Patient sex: F
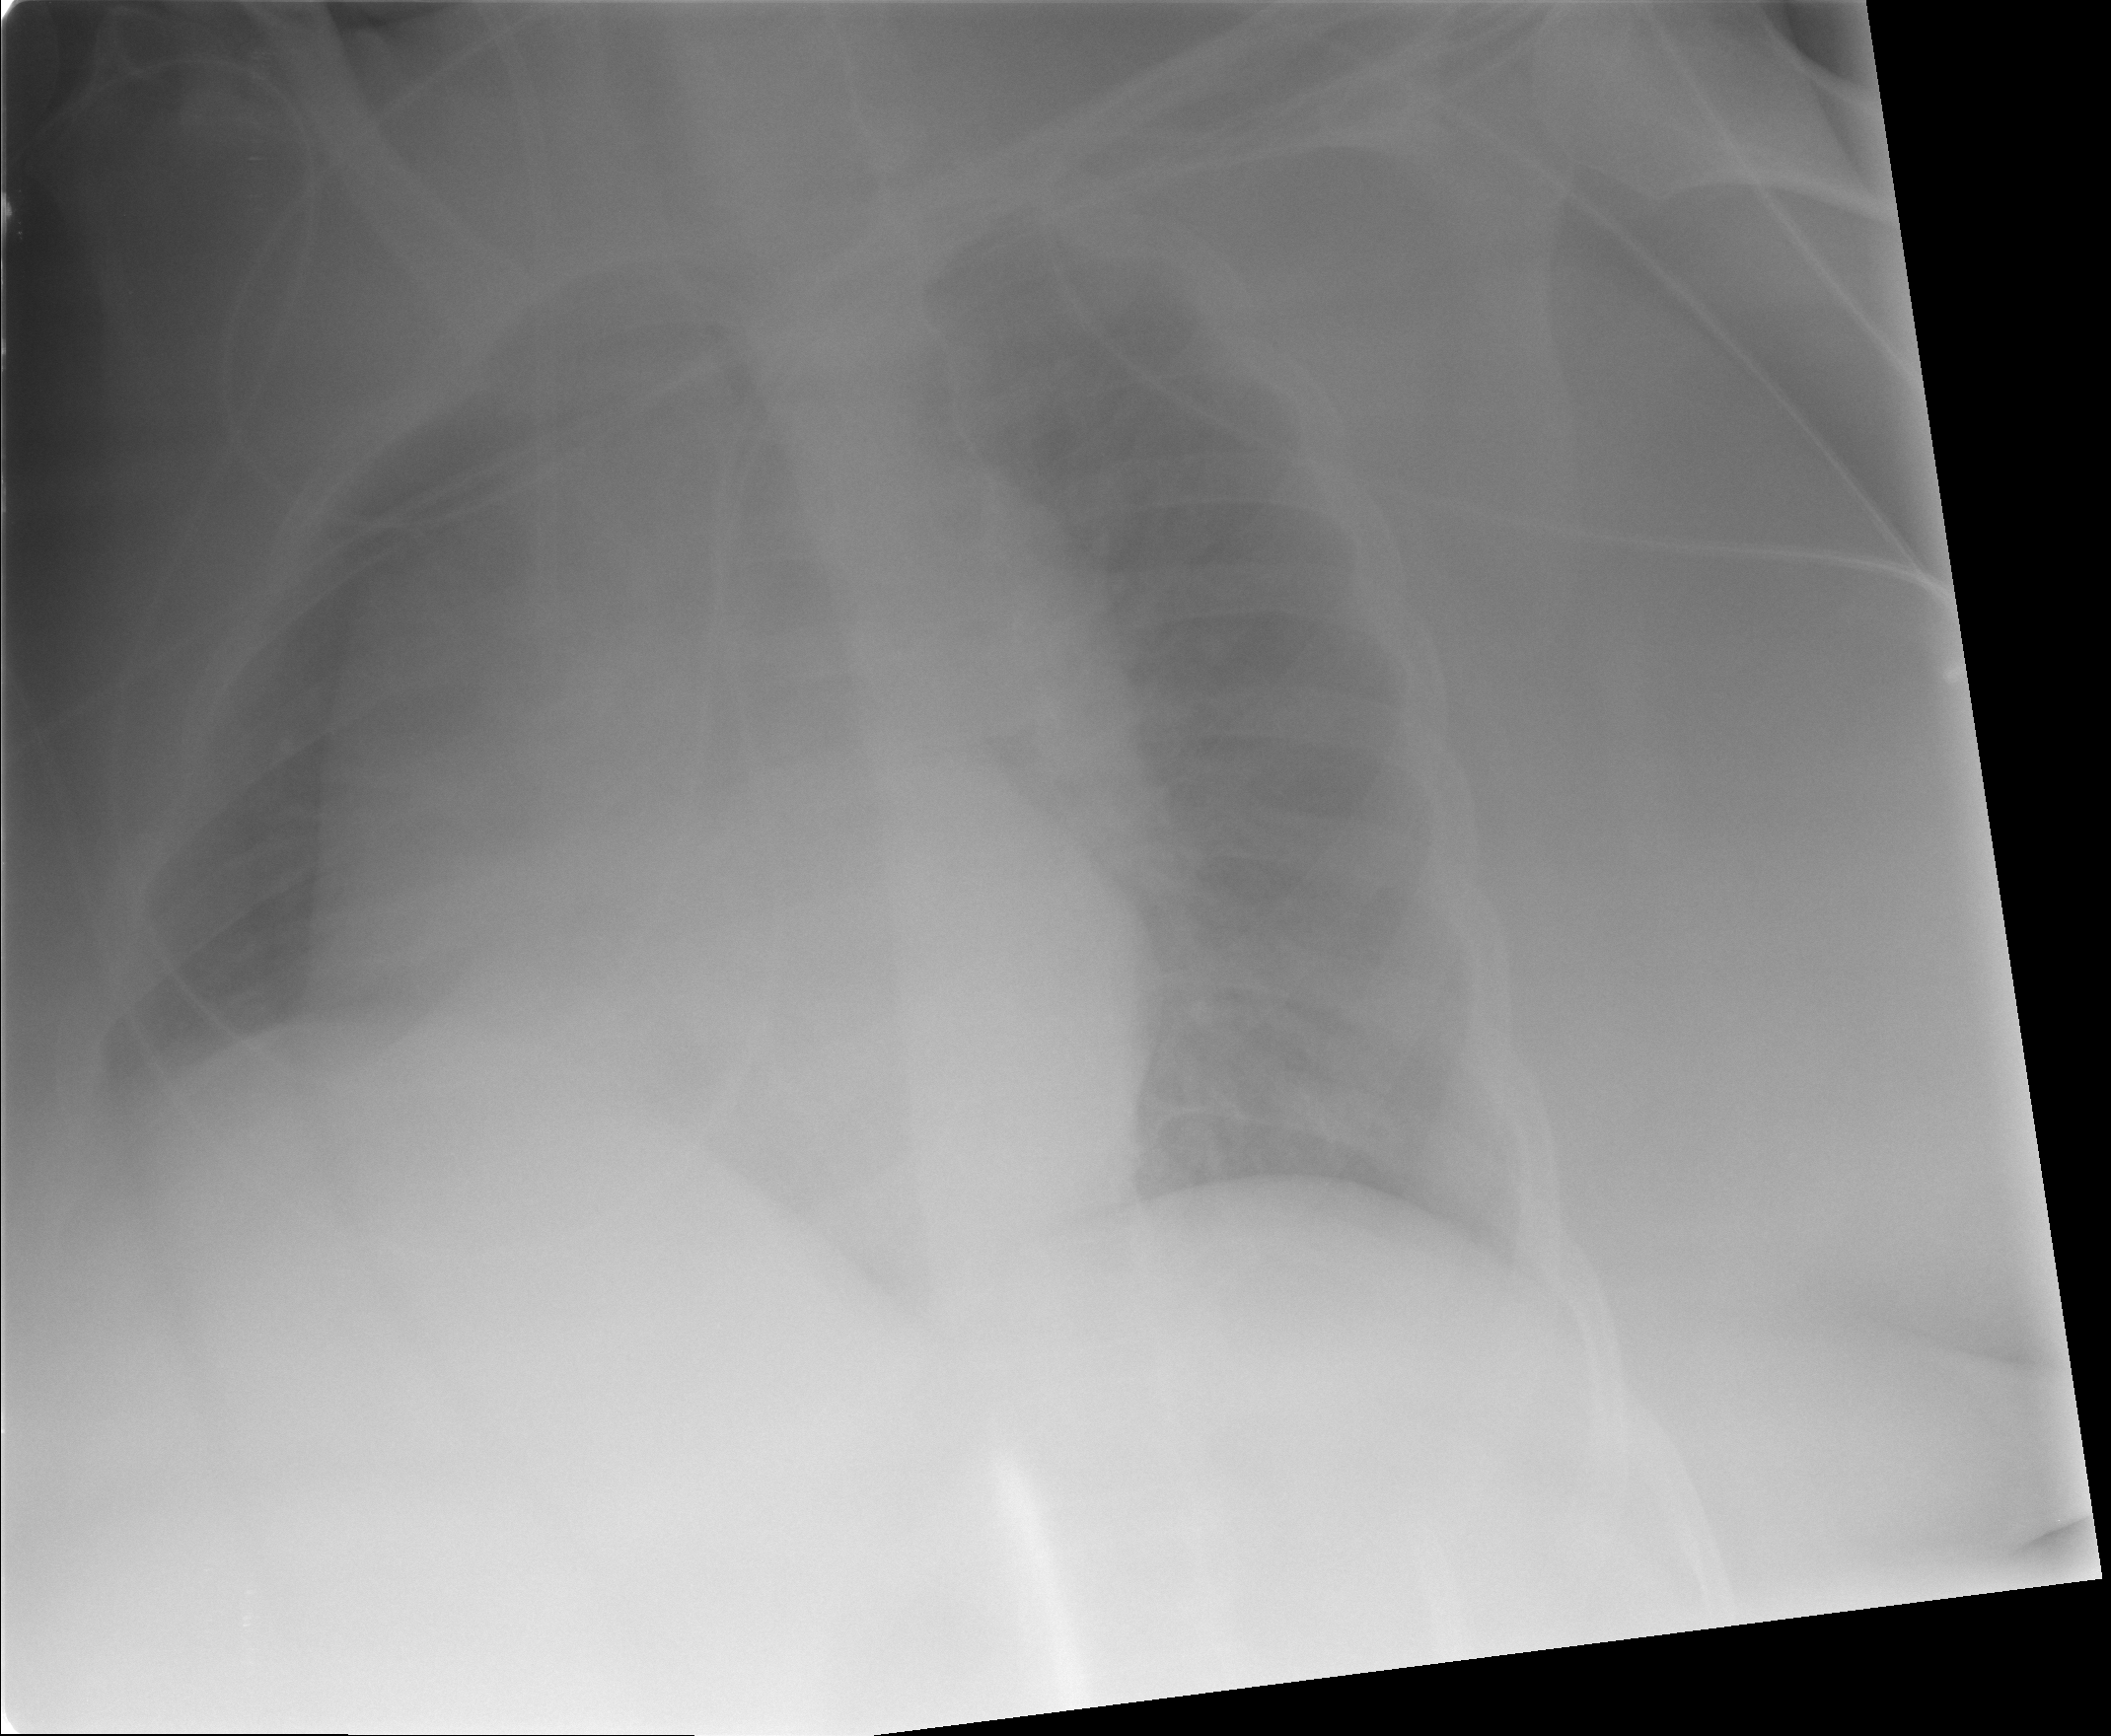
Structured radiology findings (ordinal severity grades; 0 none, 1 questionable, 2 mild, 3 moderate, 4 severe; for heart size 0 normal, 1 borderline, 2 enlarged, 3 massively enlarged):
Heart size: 2
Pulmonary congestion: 0
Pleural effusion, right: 0
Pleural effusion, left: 0
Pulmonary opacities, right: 0
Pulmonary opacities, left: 0
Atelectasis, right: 2
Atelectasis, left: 2